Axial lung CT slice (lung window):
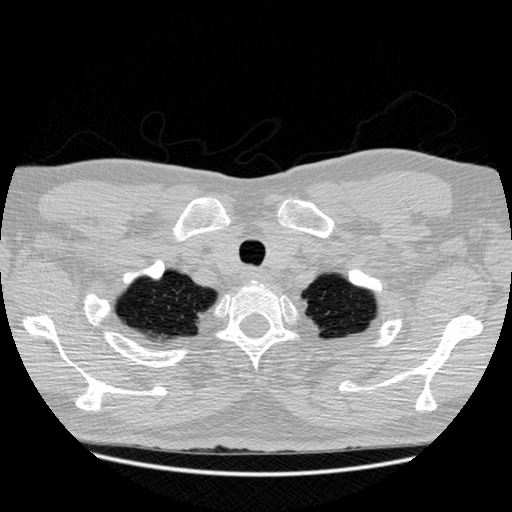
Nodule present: no